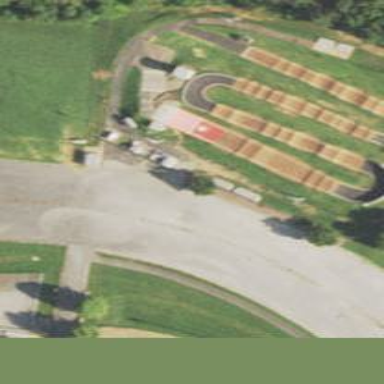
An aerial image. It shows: Unpaved track designed for BMX sport on leisure land.